Question: Let's assume I have some data I obtained empirically:
'''
from scipy import stats
size = 10000
x = 10 * stats.expon.rvs(size=size) + 0.2 * np.random.uniform(size=size)
'''
It is exponentially distributed (with some noise) and I want to verify this using a chi-squared goodness of fit (GoF) test. What is the simplest way of doing this using the standard scientific libraries in Python (e.g. scipy or statsmodels) with the least amount of manual steps and assumptions?
I can fit a model with:
'''
param = stats.expon.fit(x)
plt.hist(x, normed=True, color='white', hatch='/')
plt.plot(grid, distr.pdf(np.linspace(0, 100, 10000), *param))
'''

It is very elegant to calculate the <URL>.
'''
>>> stats.kstest(x, lambda x : stats.expon.cdf(x, *param))
(0.0061000000000000004, 0.85077099515985011)
'''
However, I can't find a good way of calculating the chi-squared test.
There is a <URL>.
The <URL> assume the expected values and DoF are already obtained.
Also, I am not looking for a way to "manually" perform the test as was <URL>, but would like to know how to apply one of the available library functions.
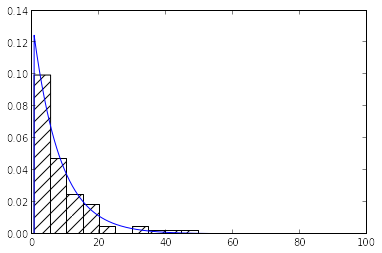
Answer: An approximate solution for equal probability bins:
- - 'distribution.ppf(np.linspace(0, 1, n_bins + 1), *args)'-
then use chisquare test on the frequencies.
An alternative would be to find the bin edges from the percentiles of the sorted data, and use the cdf to find the actual probabilities.
This is only approximate, since the theory for the chisquare test assumes that the parameters are estimated by maximum likelihood on the binned data. And I'm not sure whether the selection of binedges based on the data affects the asymptotic distribution.
I haven't looked into this into a long time.
If an approximate solution is not good enough, then I would recommend that you ask the question on stats.stackexchange.